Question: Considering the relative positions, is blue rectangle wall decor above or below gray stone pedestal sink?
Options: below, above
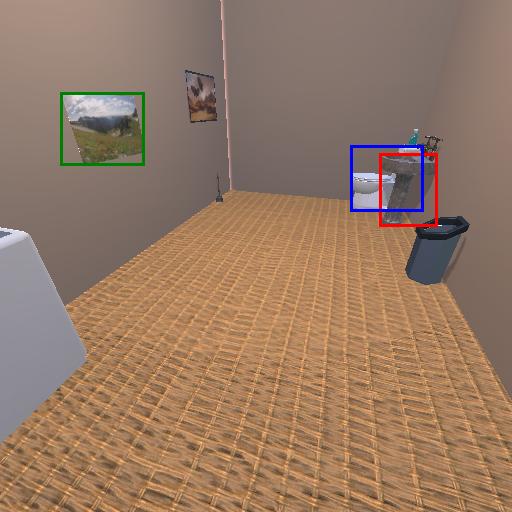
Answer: below